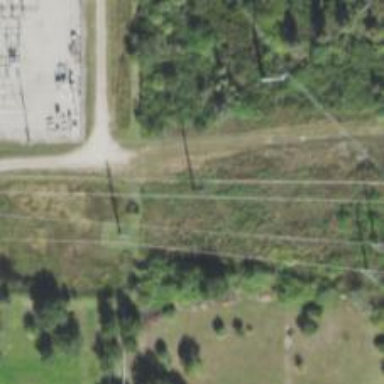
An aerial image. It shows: Power tower.